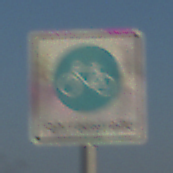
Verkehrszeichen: BeginnFahrradstrasse
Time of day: MorningAfternoon
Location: Outdoor (RoadRail)
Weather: Clear
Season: NotSpecified
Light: Natural